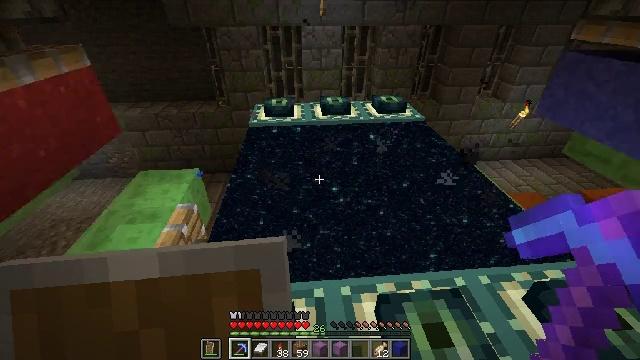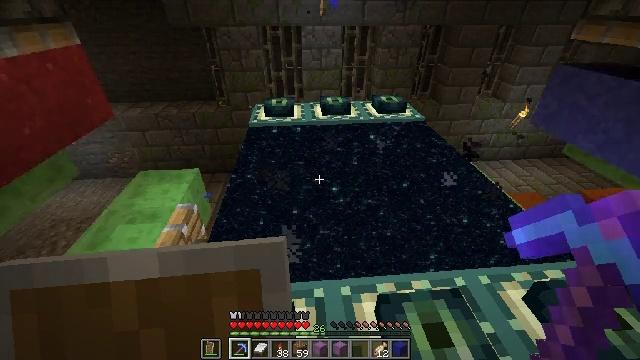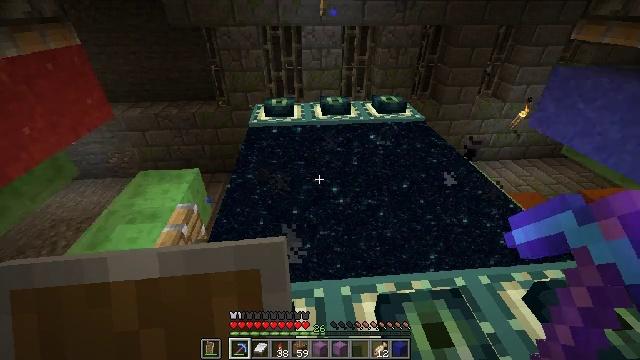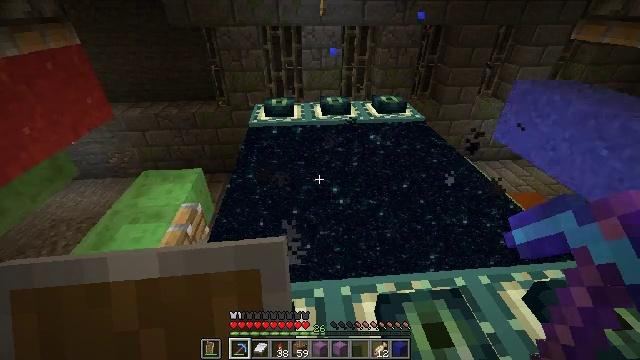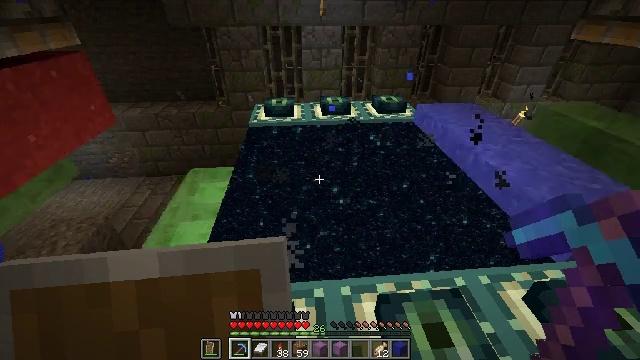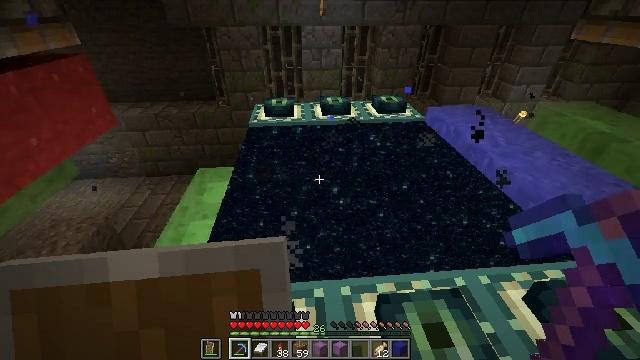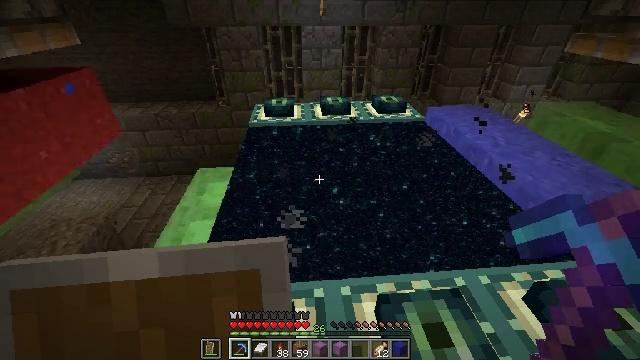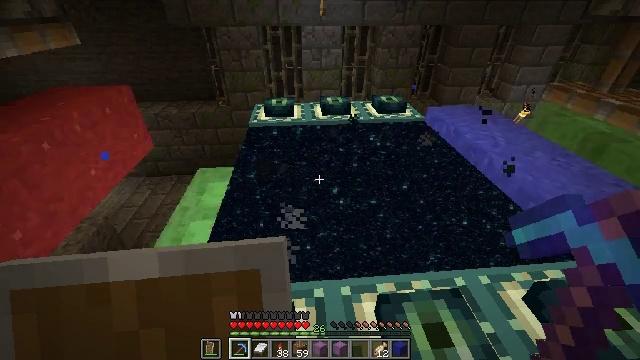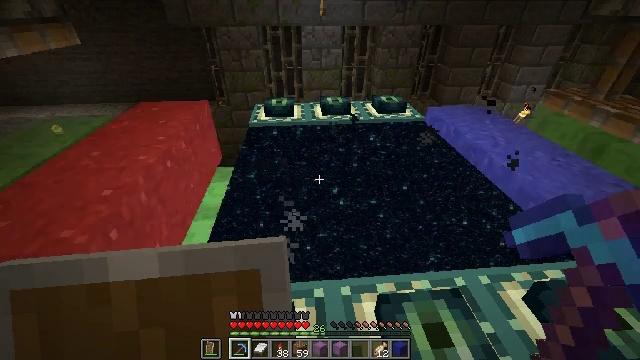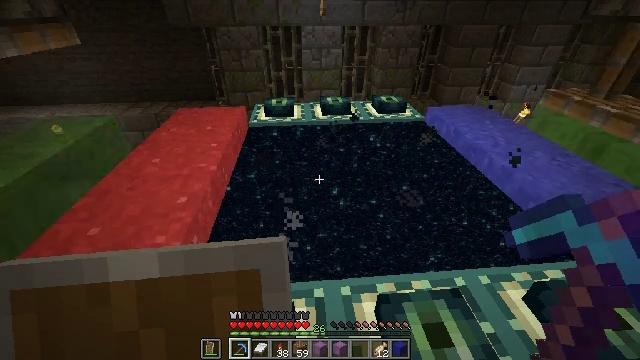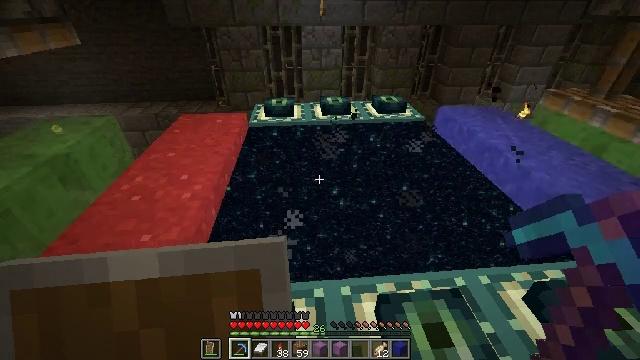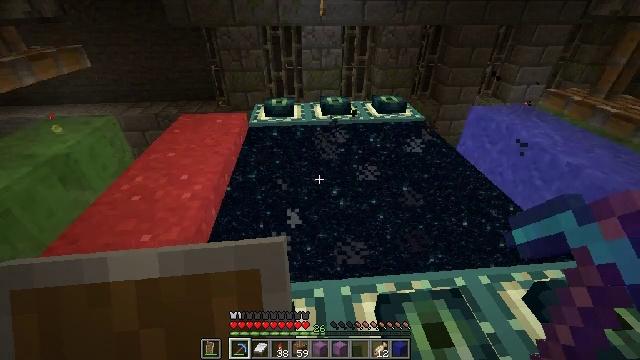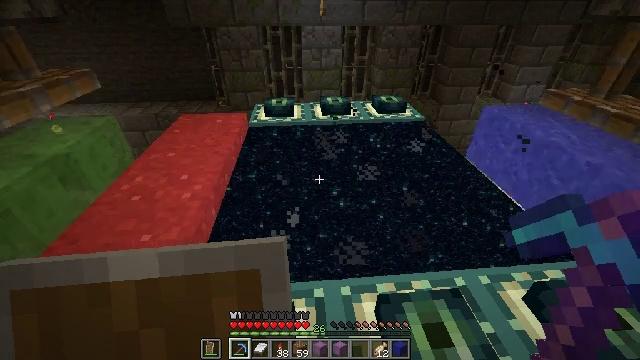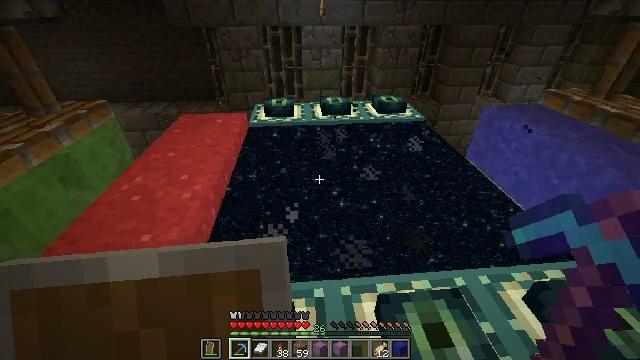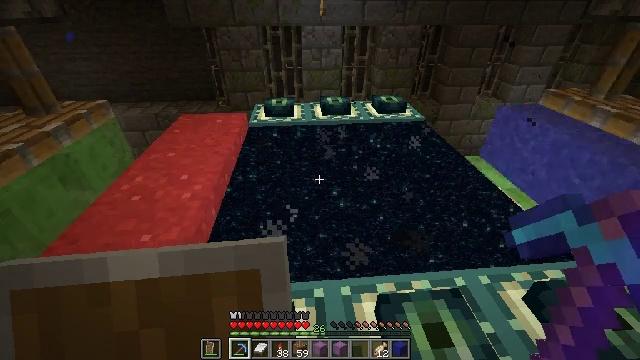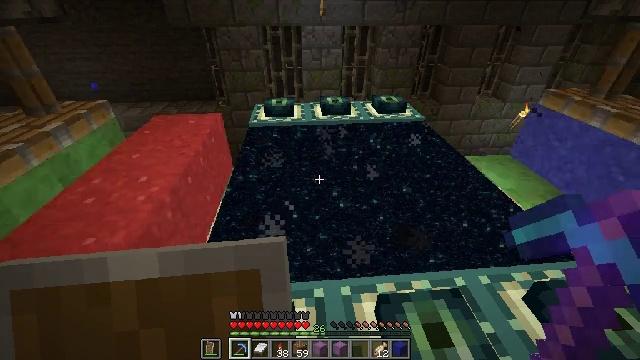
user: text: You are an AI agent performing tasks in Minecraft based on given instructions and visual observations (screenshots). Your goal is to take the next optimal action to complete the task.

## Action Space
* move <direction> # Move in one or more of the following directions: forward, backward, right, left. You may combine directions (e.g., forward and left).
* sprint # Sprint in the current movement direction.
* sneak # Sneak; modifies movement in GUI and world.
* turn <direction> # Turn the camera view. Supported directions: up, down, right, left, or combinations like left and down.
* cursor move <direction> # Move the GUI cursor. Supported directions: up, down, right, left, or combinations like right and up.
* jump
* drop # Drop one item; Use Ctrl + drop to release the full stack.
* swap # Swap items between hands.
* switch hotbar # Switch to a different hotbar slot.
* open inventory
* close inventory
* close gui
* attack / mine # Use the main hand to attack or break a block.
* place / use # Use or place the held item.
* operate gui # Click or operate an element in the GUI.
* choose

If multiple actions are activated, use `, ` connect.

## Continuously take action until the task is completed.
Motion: motion action
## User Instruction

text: Mine the blue concrete powder block.
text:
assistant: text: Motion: no_op
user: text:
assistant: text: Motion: no_op
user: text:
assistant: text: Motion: no_op
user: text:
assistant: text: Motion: no_op
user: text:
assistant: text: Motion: no_op
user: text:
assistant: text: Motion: no_op
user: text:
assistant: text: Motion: no_op
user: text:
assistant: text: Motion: no_op
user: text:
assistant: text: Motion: no_op
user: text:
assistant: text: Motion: no_op
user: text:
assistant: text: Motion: no_op
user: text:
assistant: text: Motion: no_op
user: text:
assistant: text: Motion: no_op
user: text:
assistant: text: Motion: no_op
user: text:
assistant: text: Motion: no_op
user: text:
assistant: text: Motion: no_op
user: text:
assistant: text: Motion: no_op
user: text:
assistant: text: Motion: no_op
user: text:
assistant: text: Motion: no_op
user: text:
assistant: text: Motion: no_op
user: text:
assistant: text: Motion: no_op
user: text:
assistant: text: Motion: no_op
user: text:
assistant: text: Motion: no_op
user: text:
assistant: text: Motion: no_op
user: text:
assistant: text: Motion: no_op
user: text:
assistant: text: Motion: no_op
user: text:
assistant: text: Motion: no_op
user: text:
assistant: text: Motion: no_op
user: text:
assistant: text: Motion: no_op
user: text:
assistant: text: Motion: no_op